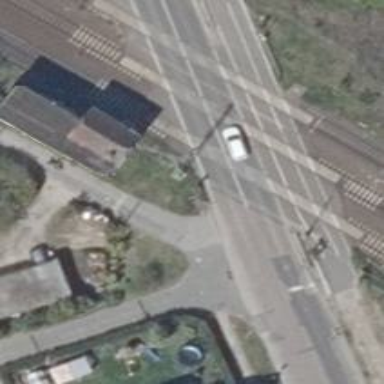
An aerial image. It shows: Level crossing with double half barrier.